Question: Where to view Google Cloud messaging for Android reports and request details
Some of message i'm receiving from GCM and some not, so i want to see the reports or api access list in google console. Where can i see this details
Source code i used
<URL>

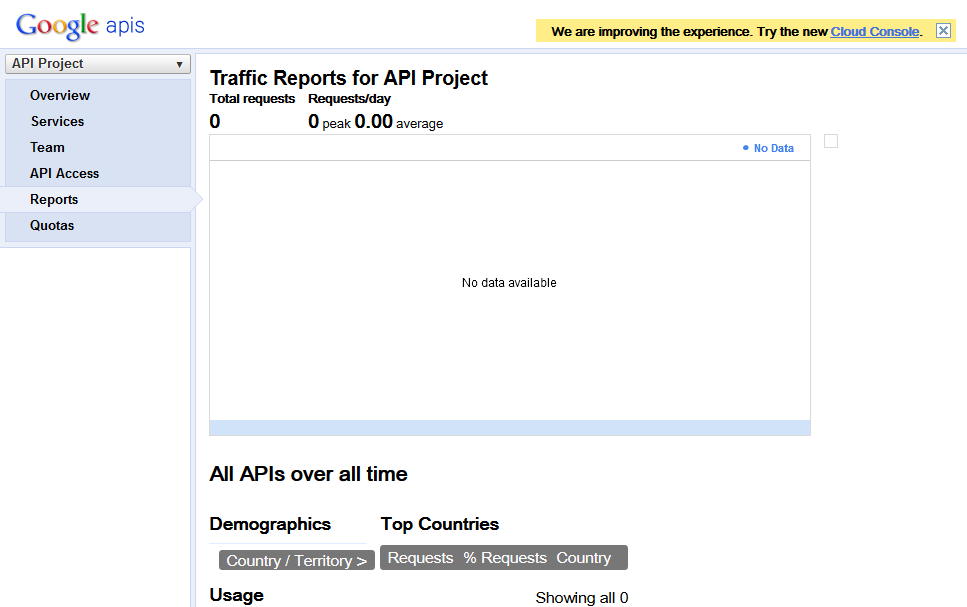
Answer: As you noticed, Stats on the Google API Console are not enabled for GCM. The GCM Stats are only available on the <URL>.
> Viewing StatisticsTo view statistics and any error messages for your GCM applications:'''
1. Go to the Developer Console.
2. Login with your developer account.
You will see a page that has a list of all of your apps.
3. Click on the "statistics" link next to the app for which you want to view GCM
stats. Now you are on the statistics page.
4. Go to the drop-down menu and select the GCM metric you want to view.
'''
Note: Stats on the Google API Console are not enabled for GCM. You
must use the Developer Console.
(<URL>